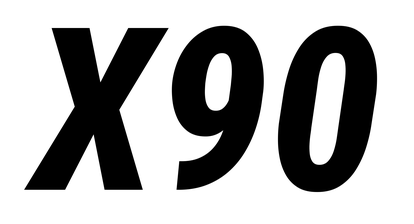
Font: Roboto-Italic_Condensed_ExtraBold_Italic